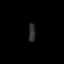
Tissue: lung
Cell type: Epithelial cells
Senescence score: 0.236
Nuclear area (px): 125
Mean DAPI intensity: 44.928